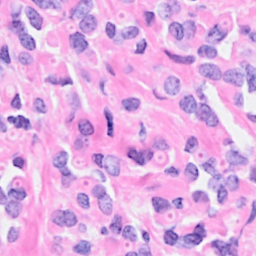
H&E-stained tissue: Breast